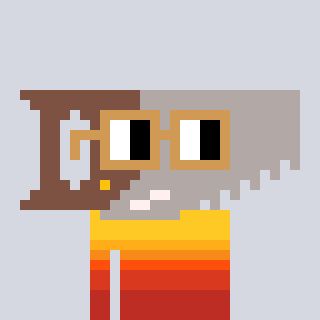
a pixel art character with square brown glasses, a saw-shaped head and a darkpink-colored body on a cool background